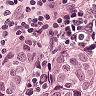
Metastatic tissue present: yes